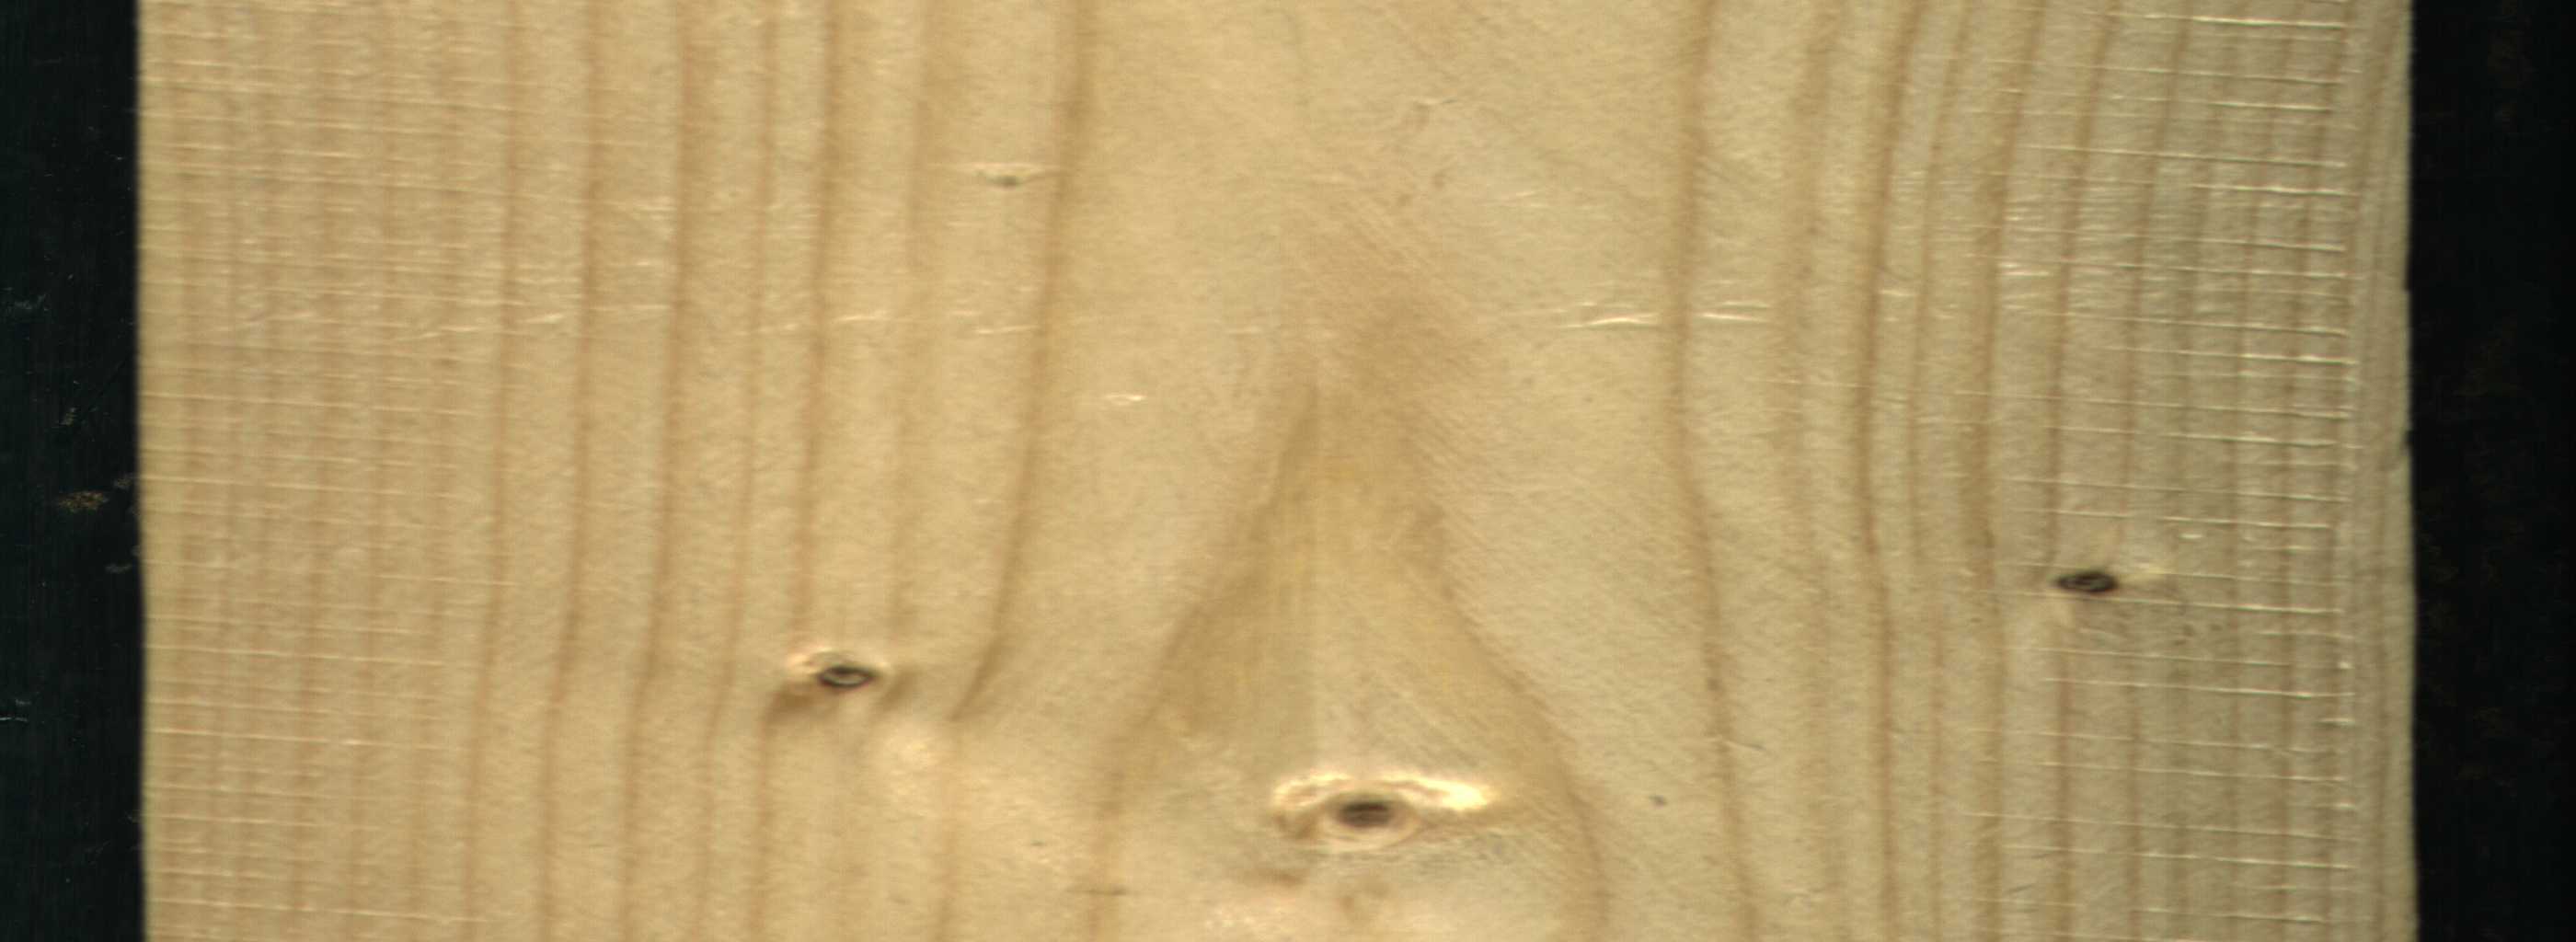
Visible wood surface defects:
Dead_Knot
Dead_Knot
Live_Knot